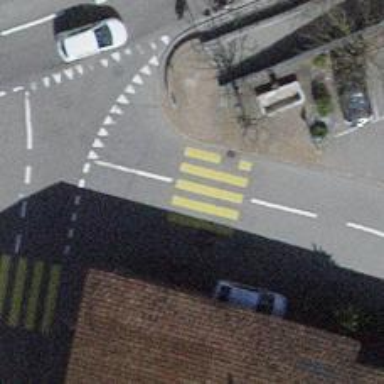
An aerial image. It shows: Uncontrolled zebra crossing with yellow markings on the road.